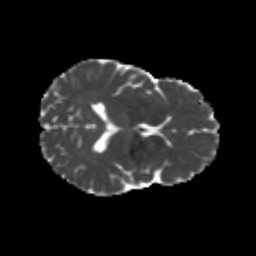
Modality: MD
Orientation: axial
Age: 26
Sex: female
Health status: healthy
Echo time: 0.074 s